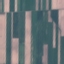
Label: AnnualCrop